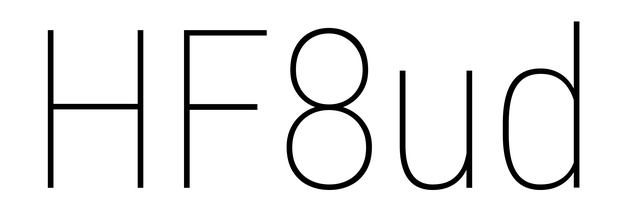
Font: Roboto_Condensed_Thin